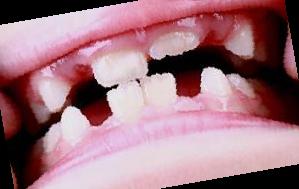
Condition: hypodontia